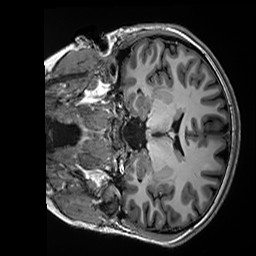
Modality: T1w
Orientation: coronal
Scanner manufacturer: siemens
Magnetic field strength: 3 T
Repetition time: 2.5 s
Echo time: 0.00299 s